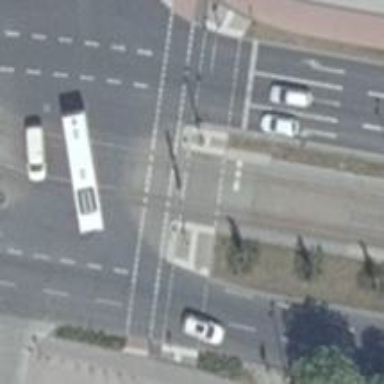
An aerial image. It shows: Railway crossing with traffic signals and lights.